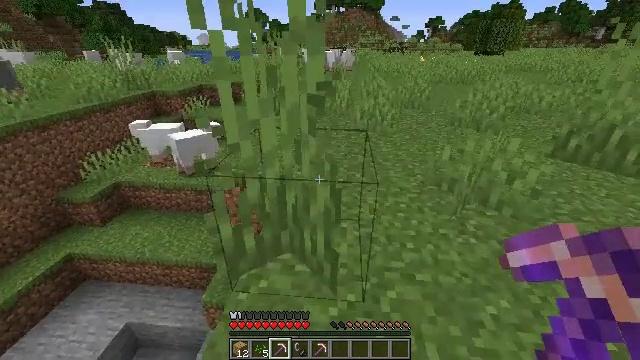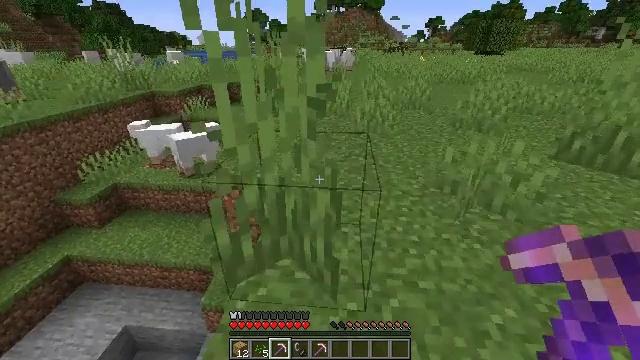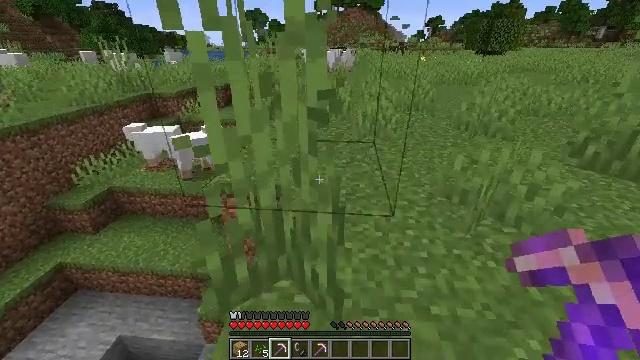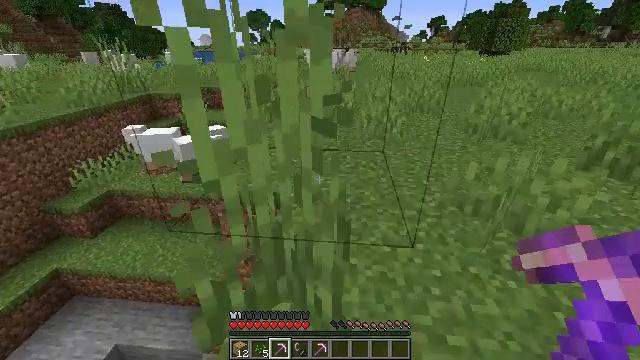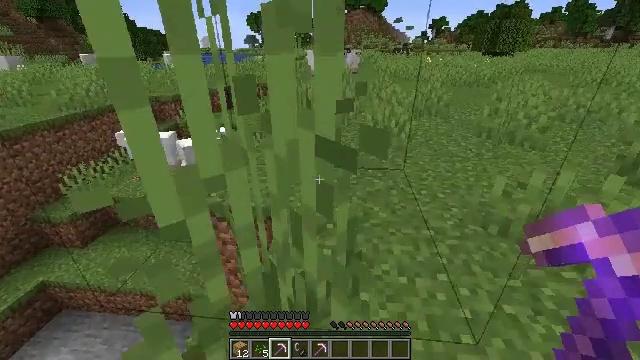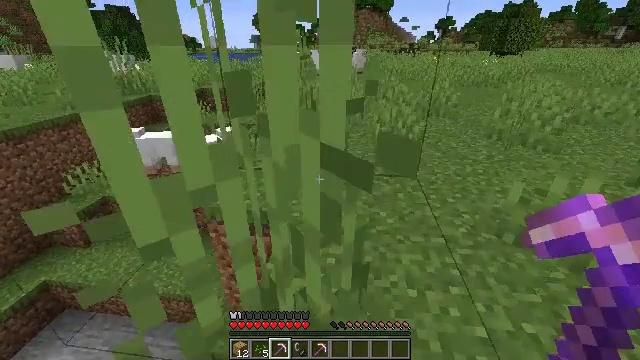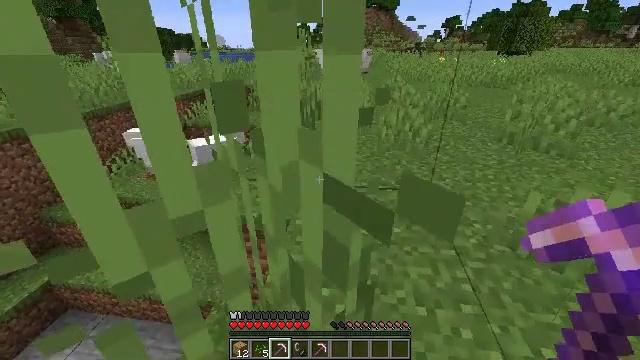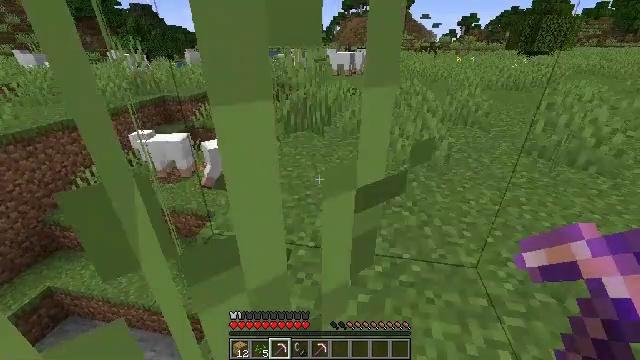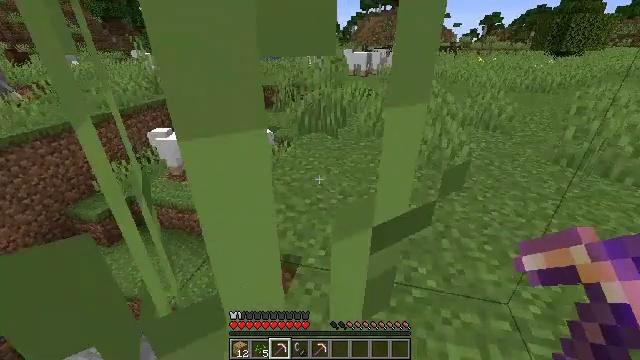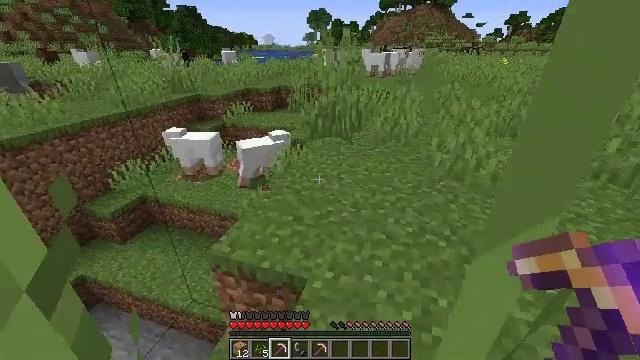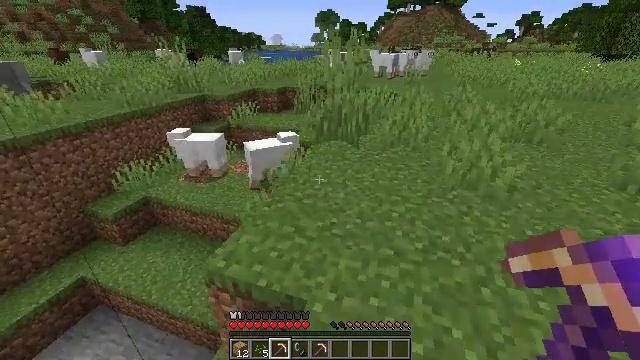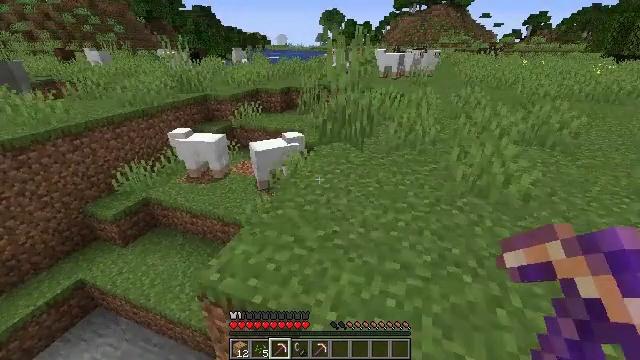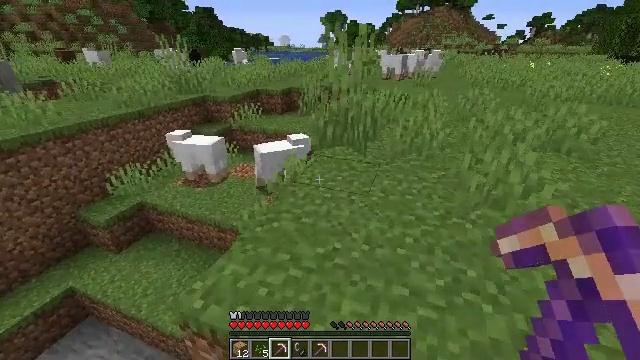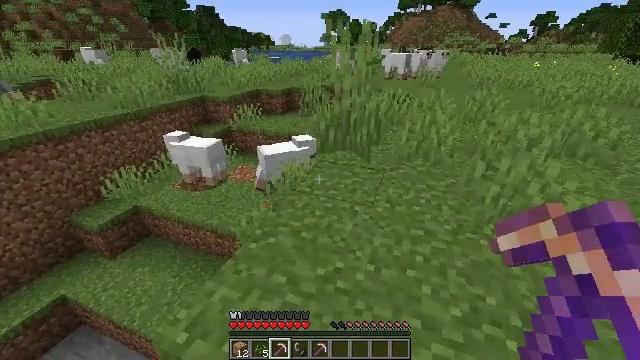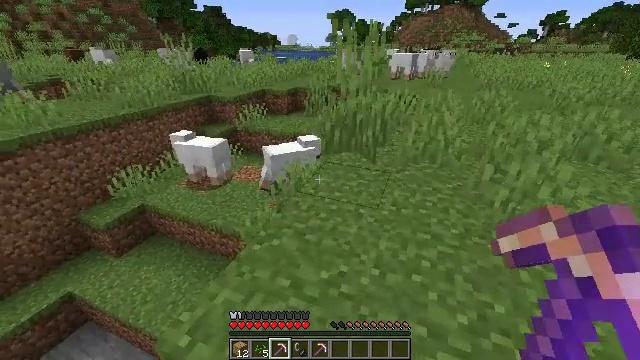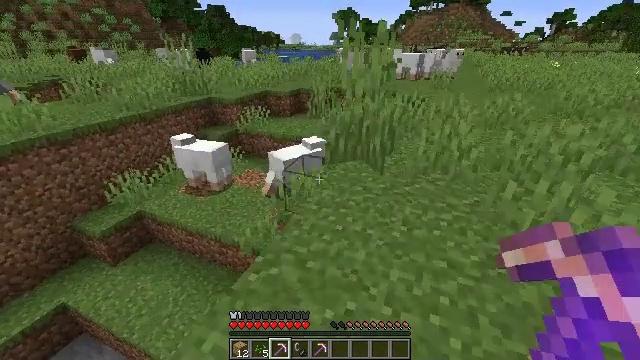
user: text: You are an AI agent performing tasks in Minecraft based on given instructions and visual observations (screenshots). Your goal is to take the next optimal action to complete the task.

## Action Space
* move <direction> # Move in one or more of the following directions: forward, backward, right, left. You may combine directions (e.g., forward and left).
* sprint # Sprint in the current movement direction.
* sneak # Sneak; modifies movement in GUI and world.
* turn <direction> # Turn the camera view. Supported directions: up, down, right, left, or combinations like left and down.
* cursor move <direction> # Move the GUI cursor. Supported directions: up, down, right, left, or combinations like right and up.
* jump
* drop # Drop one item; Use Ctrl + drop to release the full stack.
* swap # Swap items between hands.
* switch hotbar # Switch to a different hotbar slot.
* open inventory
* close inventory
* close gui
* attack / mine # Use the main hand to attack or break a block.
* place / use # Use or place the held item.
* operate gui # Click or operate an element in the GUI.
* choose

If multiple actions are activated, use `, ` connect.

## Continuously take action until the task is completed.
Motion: motion action
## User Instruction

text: Collect stone from the mine.
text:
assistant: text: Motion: move forward
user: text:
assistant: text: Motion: move forward
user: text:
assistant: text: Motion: move forward
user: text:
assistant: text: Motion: move forward
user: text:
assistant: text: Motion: move forward, turn left
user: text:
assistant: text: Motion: move forward, turn left
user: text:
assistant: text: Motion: move forward, turn left
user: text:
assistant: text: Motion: move forward, turn left
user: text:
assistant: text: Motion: move forward, turn left
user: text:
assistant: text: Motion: move forward, turn left
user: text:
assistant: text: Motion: move forward
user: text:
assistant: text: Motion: move forward
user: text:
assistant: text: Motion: move forward
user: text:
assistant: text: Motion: move forward, turn left
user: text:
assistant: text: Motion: move forward
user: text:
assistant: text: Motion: move forward
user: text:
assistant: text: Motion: move forward, turn left
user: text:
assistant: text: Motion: move forward, turn left and down
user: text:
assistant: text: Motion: move forward, turn left and down
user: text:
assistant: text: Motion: move forward, turn left and down
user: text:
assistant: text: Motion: move forward, turn left
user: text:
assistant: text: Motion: move forward and move right, turn left
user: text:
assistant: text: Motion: move forward and move right, turn left
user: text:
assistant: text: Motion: move forward and move right, turn left
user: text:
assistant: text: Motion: move forward and move right, turn left
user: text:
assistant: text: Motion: move forward and move right, turn left
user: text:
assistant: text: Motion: move forward and move right, turn left
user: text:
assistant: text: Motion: move forward and move right, turn left
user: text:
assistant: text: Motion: move forward and move right, turn left
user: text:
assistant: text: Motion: move forward and move right, turn left